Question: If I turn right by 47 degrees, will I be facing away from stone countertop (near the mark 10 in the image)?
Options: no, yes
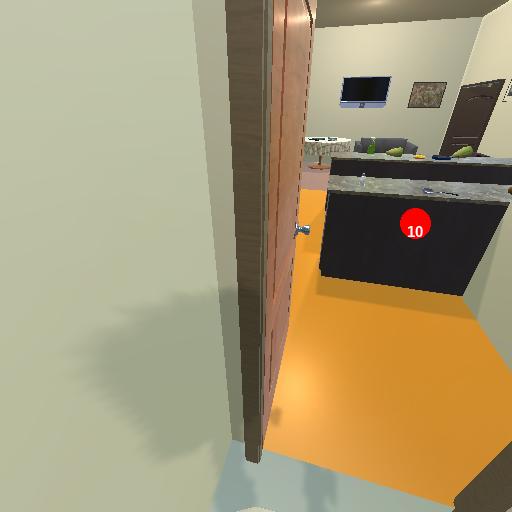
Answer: no